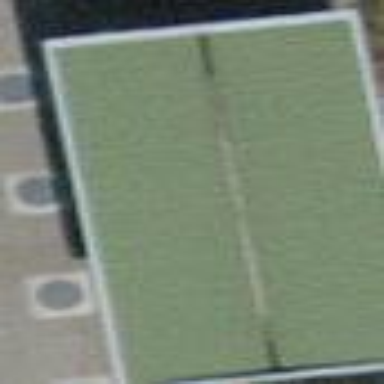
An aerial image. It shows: View of roof of building.